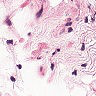
Metastatic tissue present: no